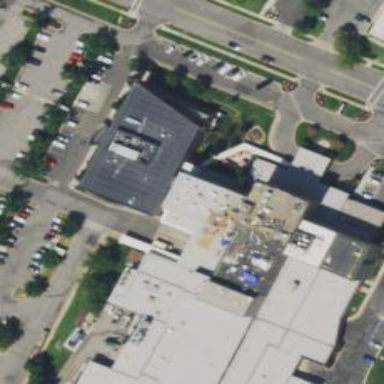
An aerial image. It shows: Hospital building.